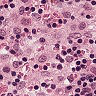
Metastatic tissue present: no